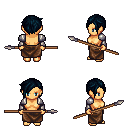
a pixel art fantasy rpg character, female body template, human, tanned skin, steel arm armor, robe skirt, raven pixie cut hairstyle, spear, four views (front, back, left, right), 2x2 character sprite sheet, small pixel art, hard edges, no anti-aliasing